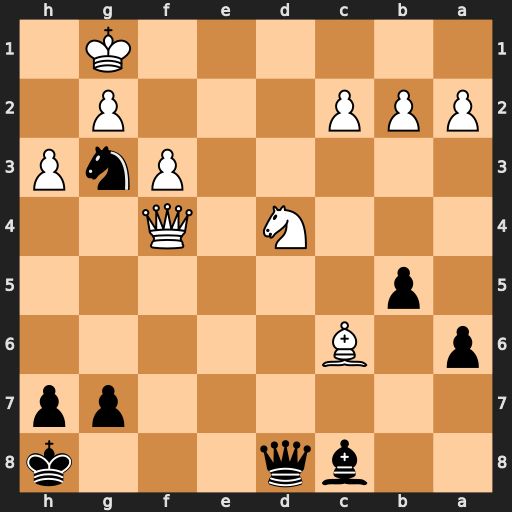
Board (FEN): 2bq3k/6pp/p1B5/1p6/3N1Q2/5PnP/PPP3P1/6K1
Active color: b
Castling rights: -
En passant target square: -
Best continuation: Qxd4+ Qxd4 Ne2+ Kf2 Nxd4